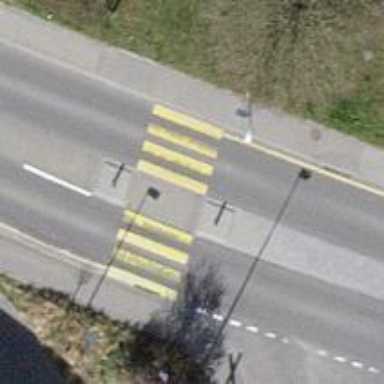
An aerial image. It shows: Marked crossing with zebra sign and island in the middle.